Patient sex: M
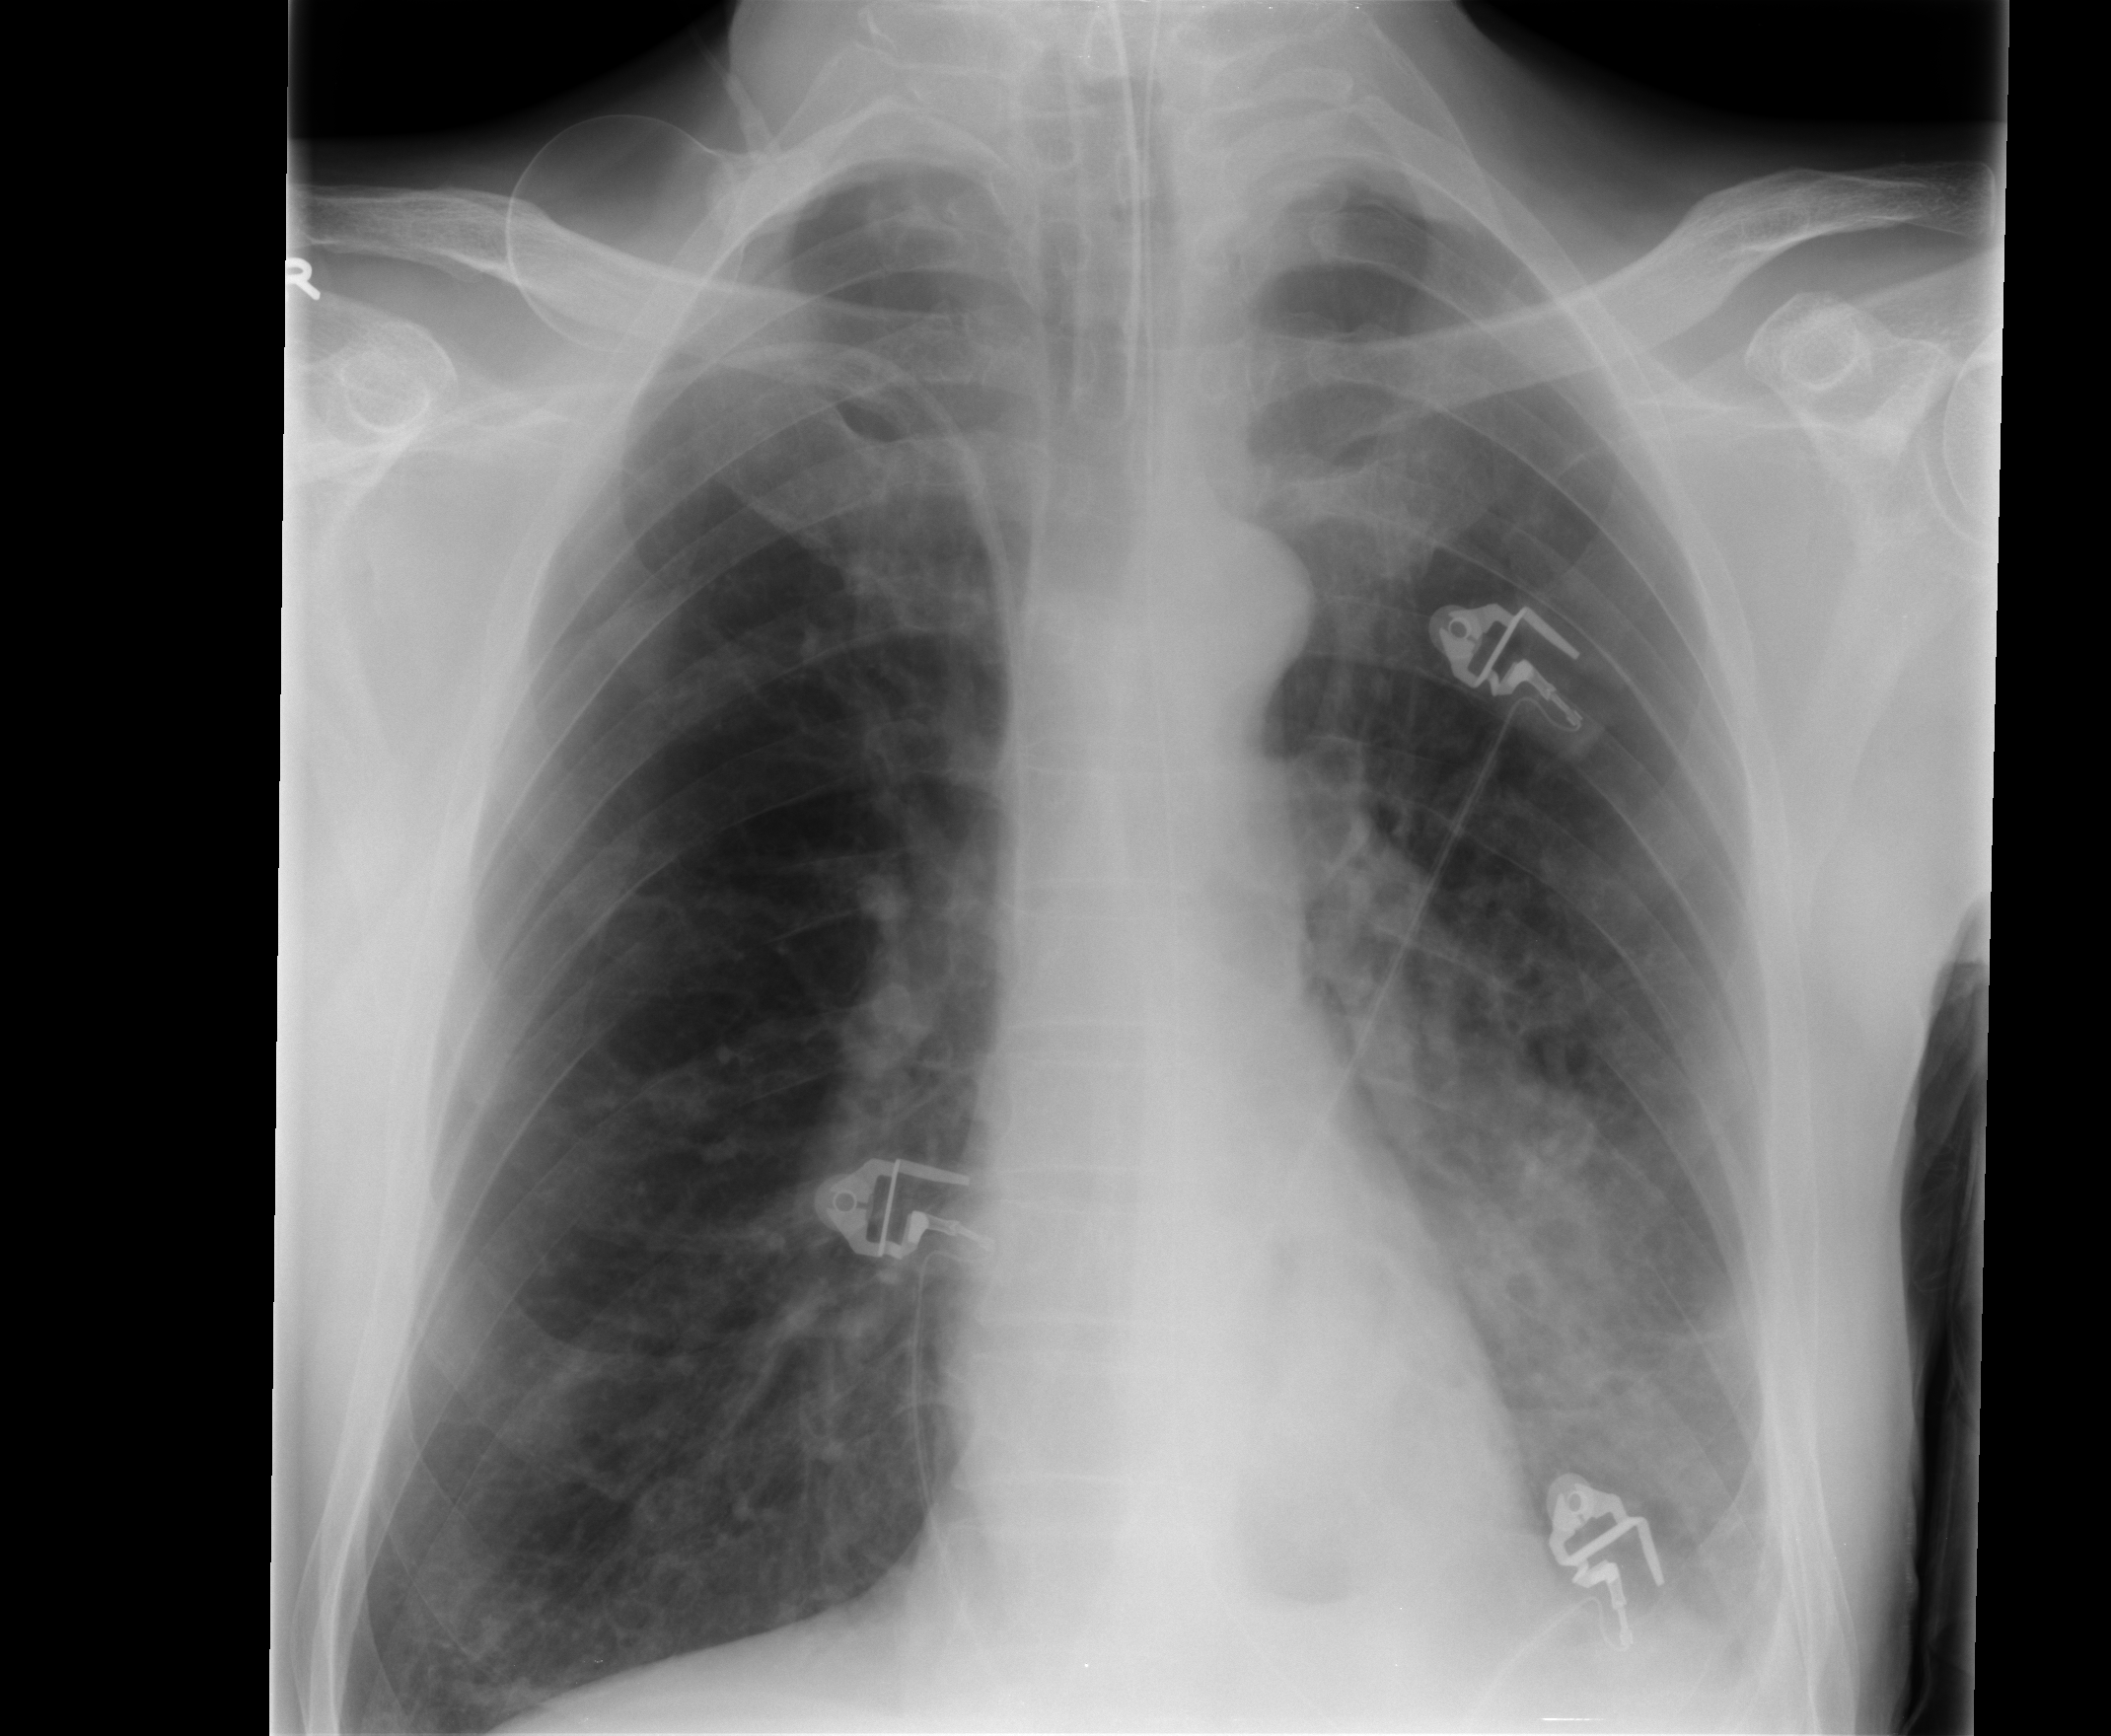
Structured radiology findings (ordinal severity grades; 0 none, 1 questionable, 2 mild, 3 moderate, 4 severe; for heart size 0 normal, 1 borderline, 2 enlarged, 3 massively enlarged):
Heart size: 0
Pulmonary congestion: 0
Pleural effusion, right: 0
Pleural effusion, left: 2
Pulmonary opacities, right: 0
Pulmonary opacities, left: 2
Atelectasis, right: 2
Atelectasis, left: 2